Field crop: tomato
Growth stage: 1
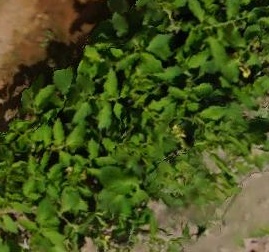
Species: tomato